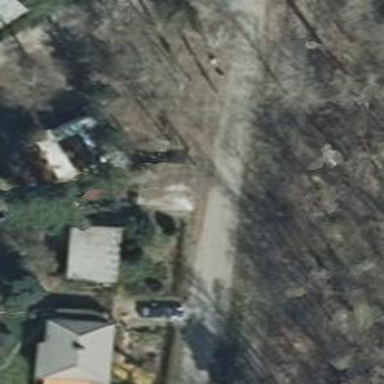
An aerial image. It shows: Paved service road.